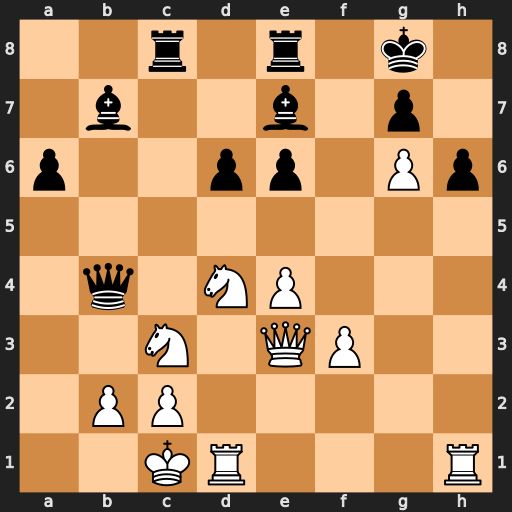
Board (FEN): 2r1r1k1/1b2b1p1/p2pp1Pp/8/1q1NP3/2N1QP2/1PP5/2KR3R
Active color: w
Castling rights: -
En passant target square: -
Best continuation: Rxh6 gxh6 Qxh6 Bg5+ Qxg5